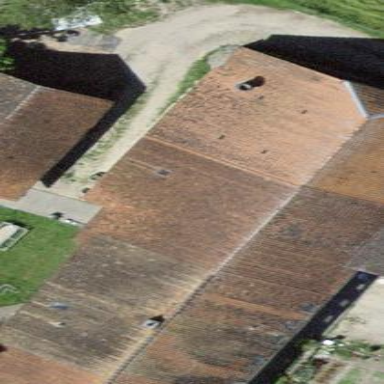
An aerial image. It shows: Farm building.